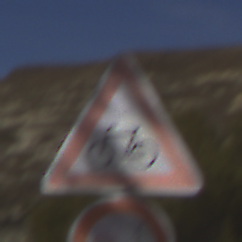
Verkehrszeichen: RadverkehrRechts
Zusatzzeichen unten: VerbotUeberholenEinspurigeFahrzeuge
Umgebung: Outdoor, Nature
Tageszeit: Midday
Wetter: Clear
Licht: Natural
Jahreszeit: NotSpecified
Kontrast: HighContrast